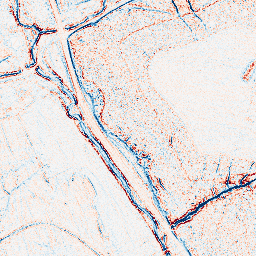
Category: edge_preserving
Decomposition family: bilateral
Decomposition parameters: d: 5
sigma_color: 25
sigma_space: 50
Upsampling method: cubic_catmull_rom
Upsampling parameters: scale: 4
Upsampling scale: 4